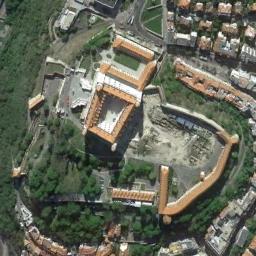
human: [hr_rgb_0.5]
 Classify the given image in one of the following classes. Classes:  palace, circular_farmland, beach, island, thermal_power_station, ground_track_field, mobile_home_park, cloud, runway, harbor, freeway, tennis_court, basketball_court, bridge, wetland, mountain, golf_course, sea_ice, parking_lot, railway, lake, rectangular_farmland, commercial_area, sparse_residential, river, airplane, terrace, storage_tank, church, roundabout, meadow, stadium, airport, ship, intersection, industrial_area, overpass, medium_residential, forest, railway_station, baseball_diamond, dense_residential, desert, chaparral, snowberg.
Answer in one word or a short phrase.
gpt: palace